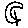
Label: moon